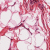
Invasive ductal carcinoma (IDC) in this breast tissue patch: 0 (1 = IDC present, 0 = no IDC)